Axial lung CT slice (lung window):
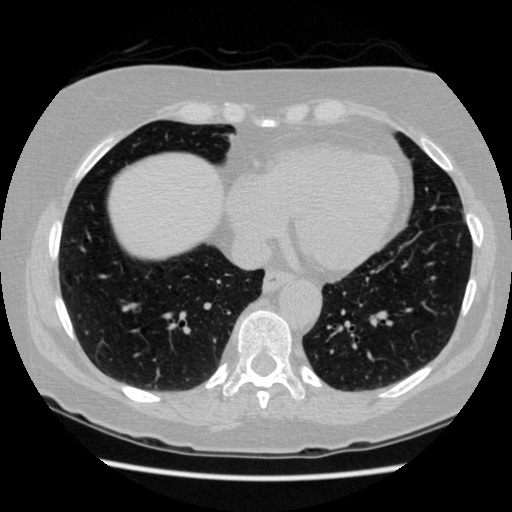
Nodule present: no